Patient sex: M
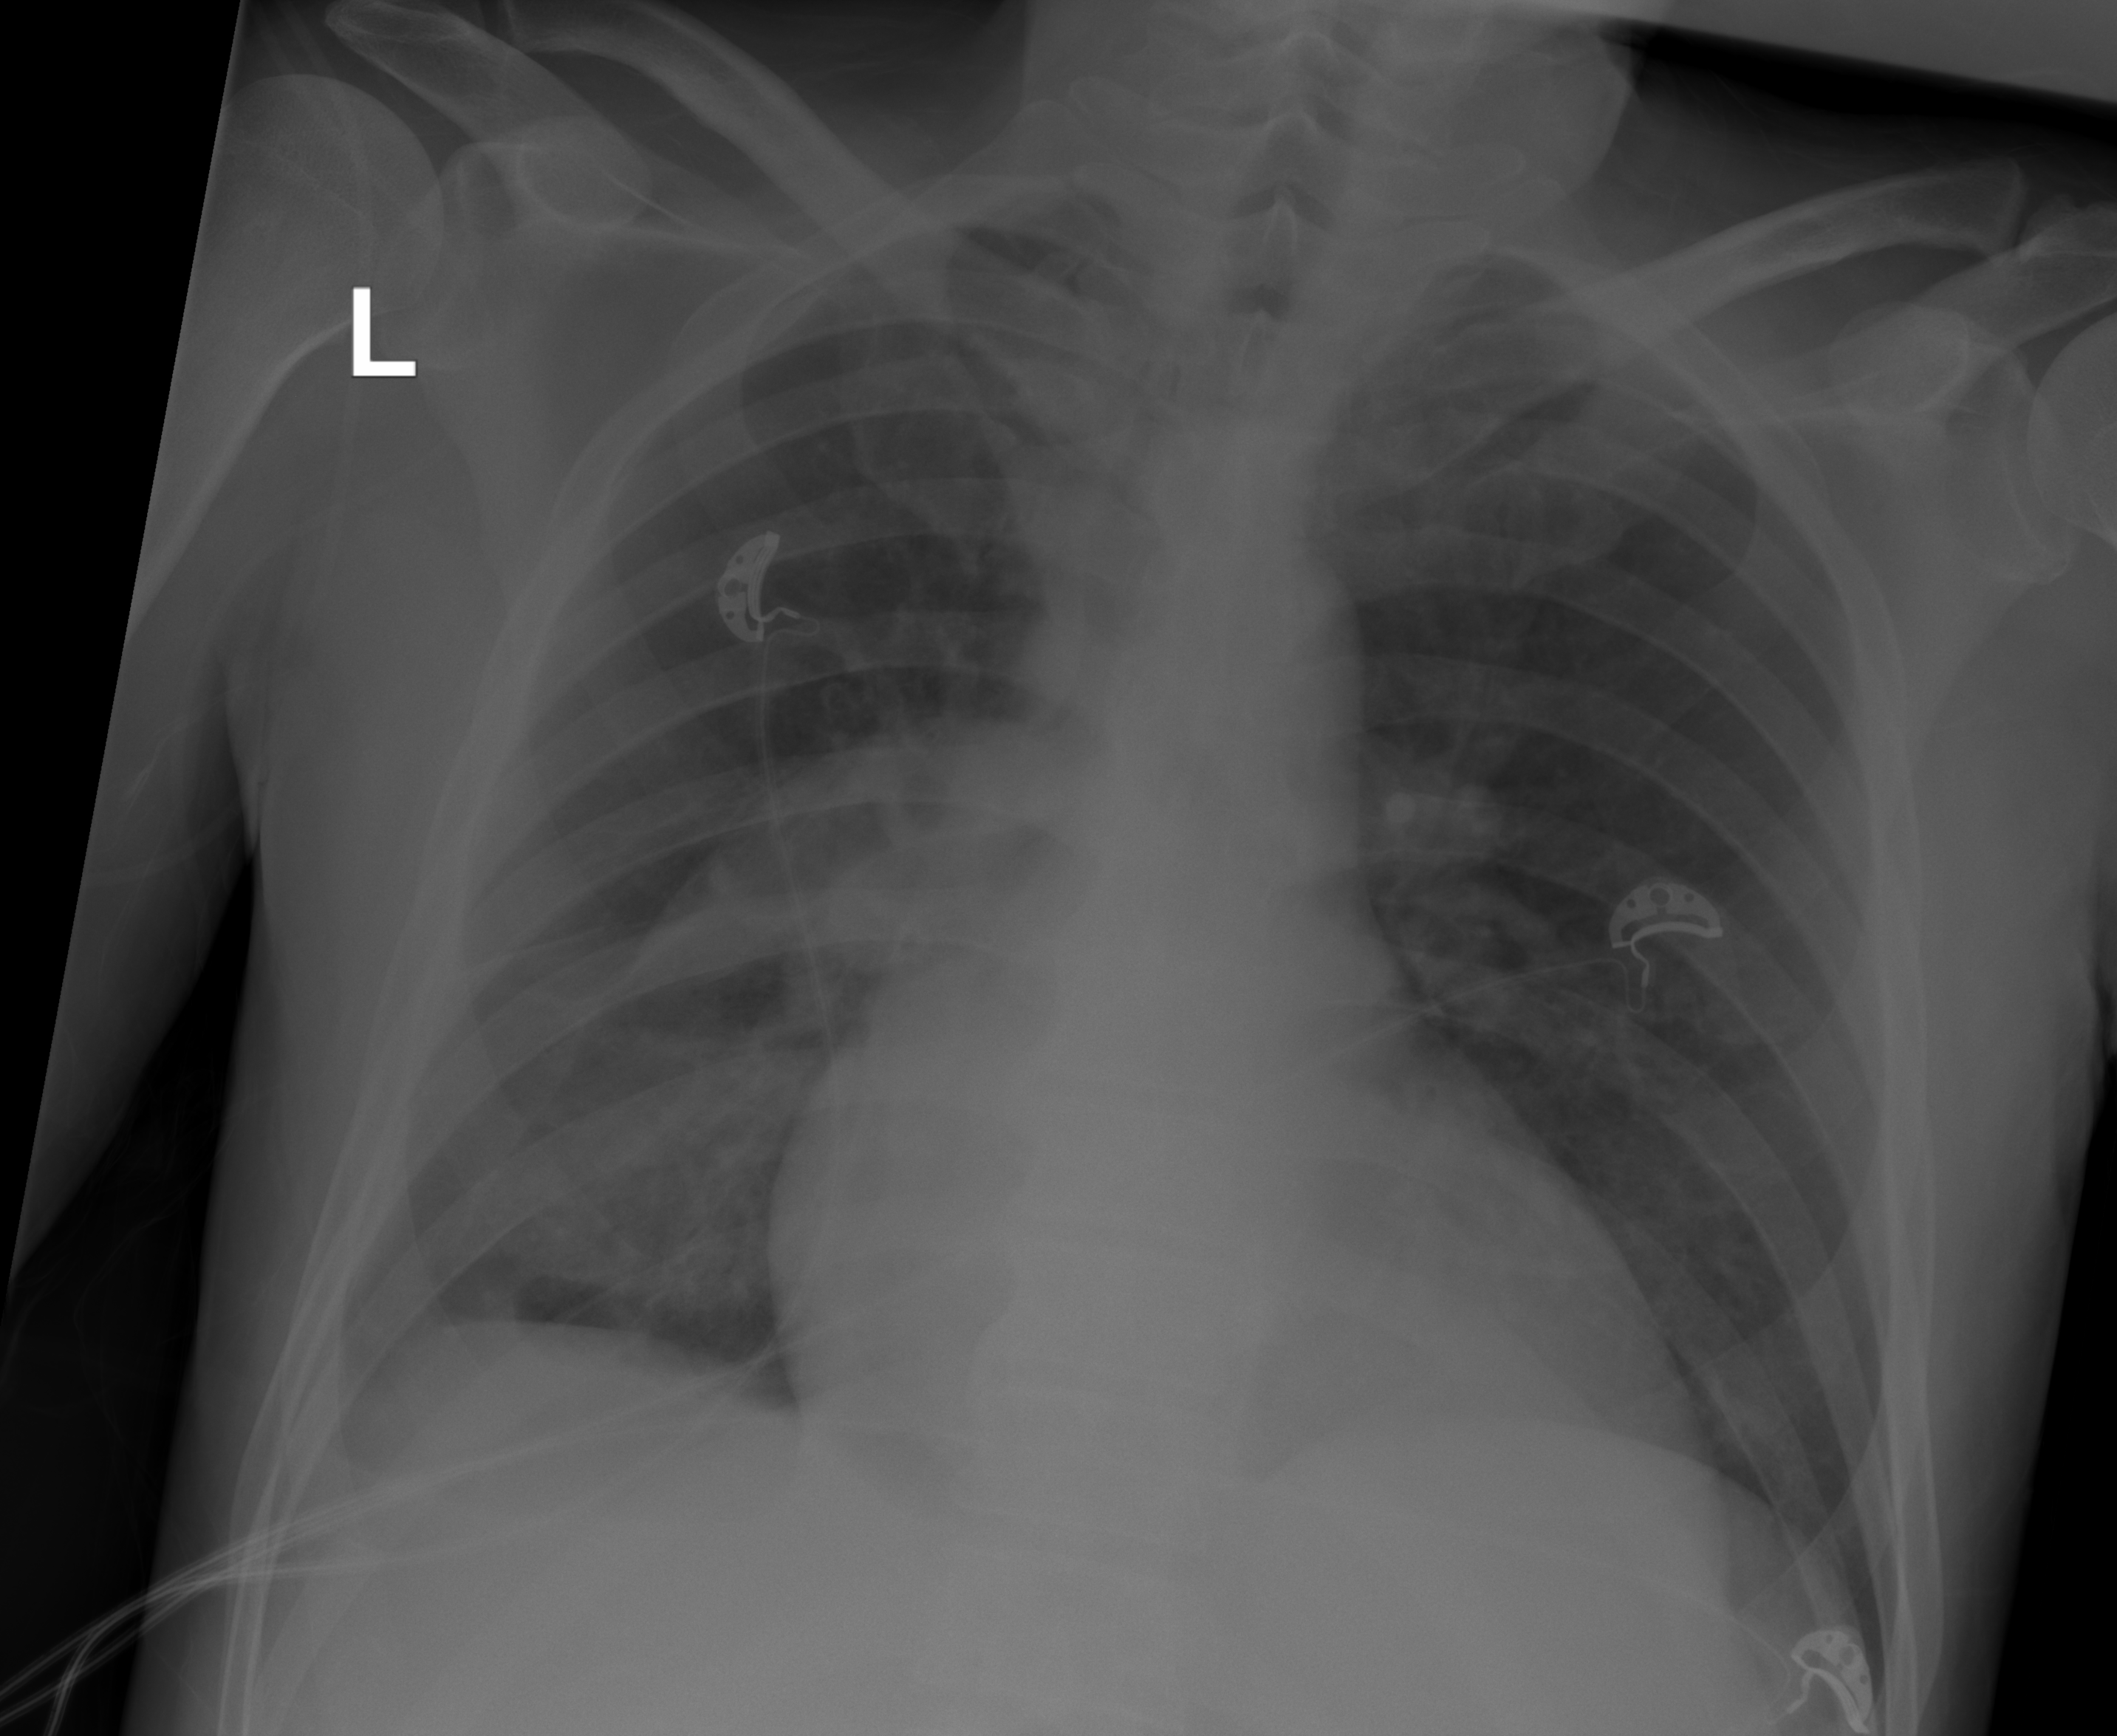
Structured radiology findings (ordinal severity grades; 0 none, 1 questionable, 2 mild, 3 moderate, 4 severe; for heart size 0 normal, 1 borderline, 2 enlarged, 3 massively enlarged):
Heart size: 2
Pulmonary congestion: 0
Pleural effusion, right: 0
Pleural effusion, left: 0
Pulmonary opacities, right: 2
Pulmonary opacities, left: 0
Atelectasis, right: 2
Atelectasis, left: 0